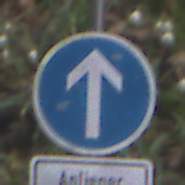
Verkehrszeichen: VorgeschriebeneFahrtrichtungGeradeaus
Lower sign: PersonengruppenFrei2
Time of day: MorningAfternoon
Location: Outdoor (Nature)
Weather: PartlyCloudy
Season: NotSpecified
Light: Natural